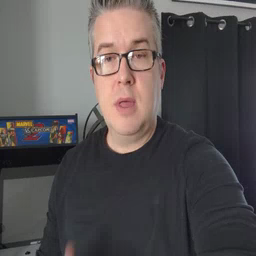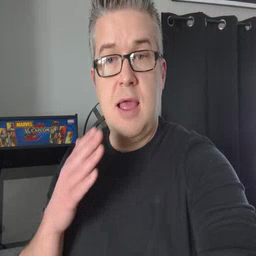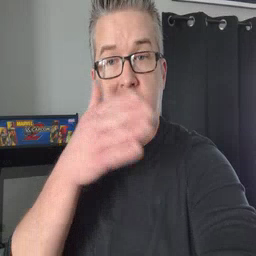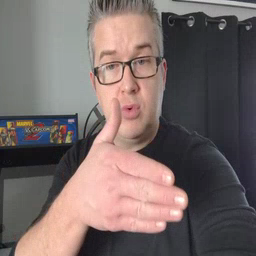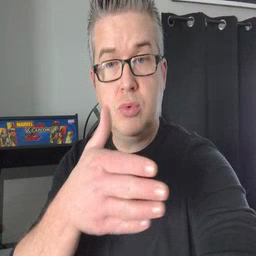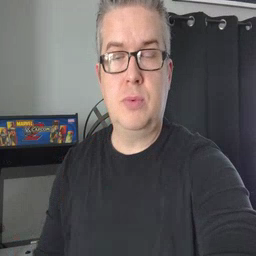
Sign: after